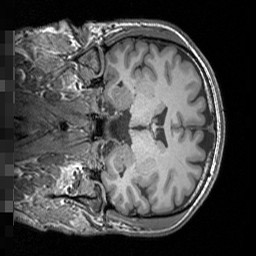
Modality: T1w
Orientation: coronal
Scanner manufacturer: siemens
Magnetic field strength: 3 T
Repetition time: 1.5 s
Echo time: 0.00291 s